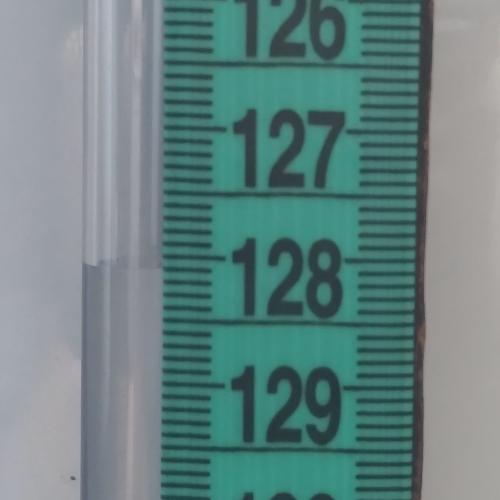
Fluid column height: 128.1 cm